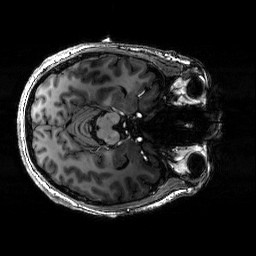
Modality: T1w
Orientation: axial
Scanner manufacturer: siemens
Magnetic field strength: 6.98 T
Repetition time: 2.3 s
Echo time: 0.00266 s